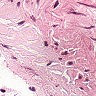
Metastatic tissue present: no